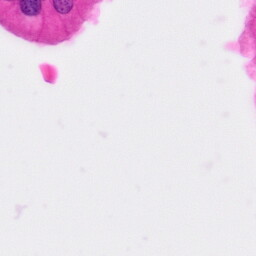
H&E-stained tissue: Pancreatic